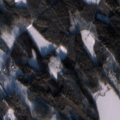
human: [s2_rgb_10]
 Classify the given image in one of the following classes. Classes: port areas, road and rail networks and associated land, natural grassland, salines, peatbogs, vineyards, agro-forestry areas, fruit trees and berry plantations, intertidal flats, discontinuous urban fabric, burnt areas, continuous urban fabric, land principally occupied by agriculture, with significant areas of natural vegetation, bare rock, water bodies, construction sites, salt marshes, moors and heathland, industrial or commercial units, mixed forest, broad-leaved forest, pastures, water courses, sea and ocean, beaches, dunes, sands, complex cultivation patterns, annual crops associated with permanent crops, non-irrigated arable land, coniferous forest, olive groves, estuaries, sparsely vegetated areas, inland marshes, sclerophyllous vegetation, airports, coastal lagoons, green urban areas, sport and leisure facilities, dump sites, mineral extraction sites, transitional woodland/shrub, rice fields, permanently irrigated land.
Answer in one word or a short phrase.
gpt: non-irrigated arable land, broad-leaved forest, coniferous forest, mixed forest, water bodies